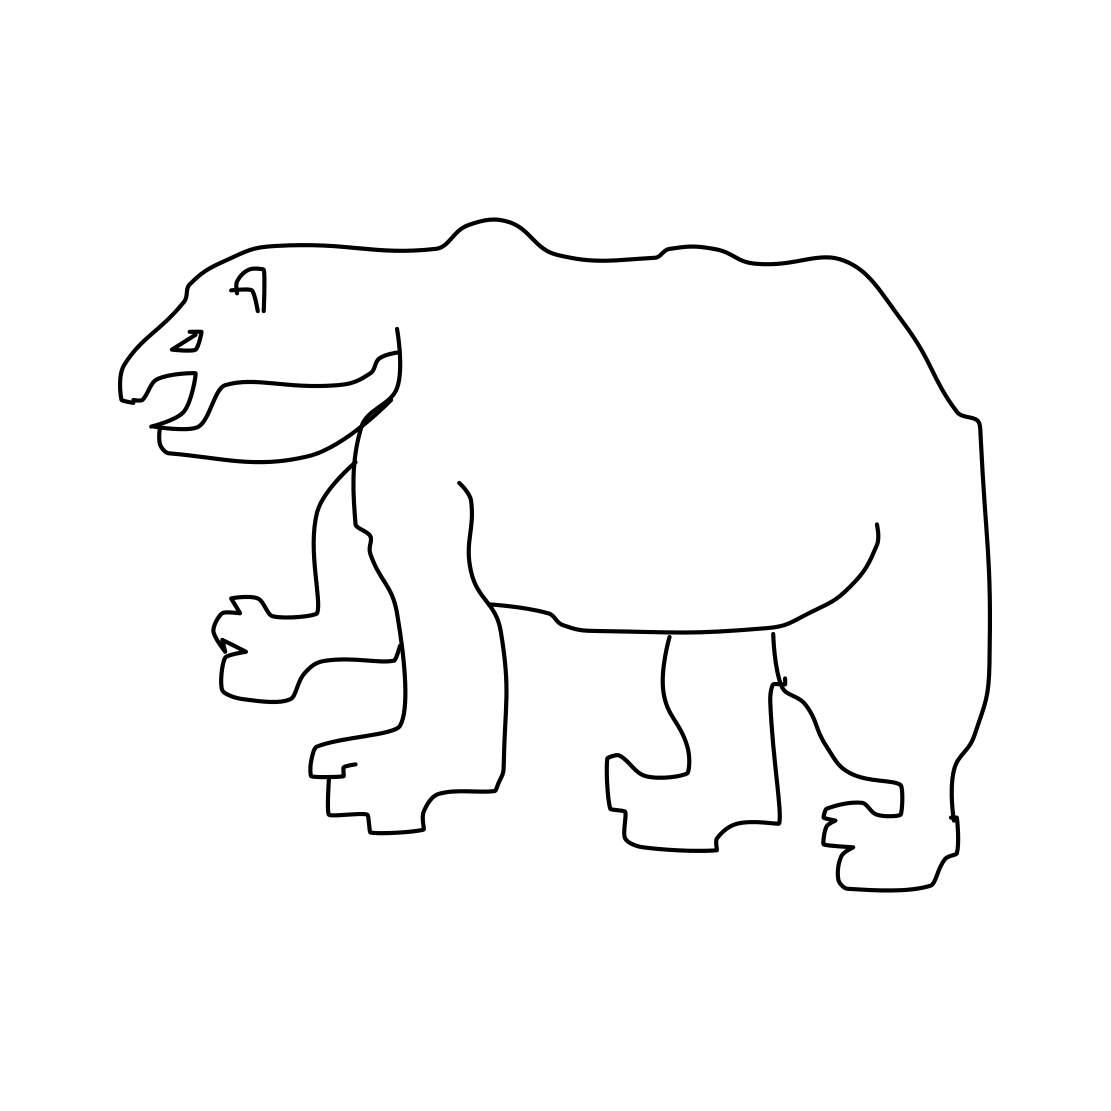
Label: bear (animal)